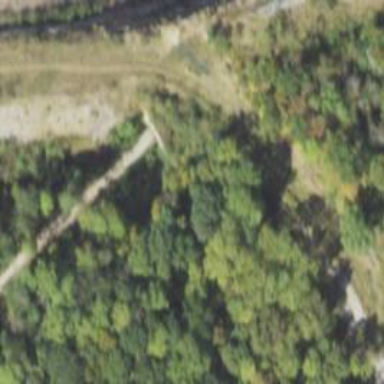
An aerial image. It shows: Abandoned railway in the form of cycleway.